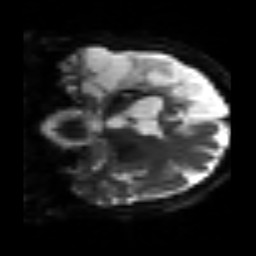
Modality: sbref
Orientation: coronal
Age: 46
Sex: male
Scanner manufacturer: siemens
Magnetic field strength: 3 T
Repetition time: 3.2 s
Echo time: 0.081 s